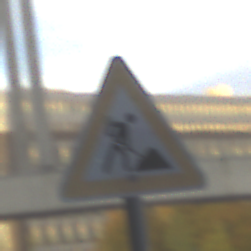
Verkehrszeichen: Arbeitsstelle
Umgebung: Outdoor, Urban
Tageszeit: SunriseSunset
Wetter: PartlyCloudy
Licht: Natural
Jahreszeit: NotSpecified
Kontrast: MediumContrast